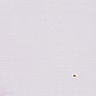
Metastatic tissue present: no